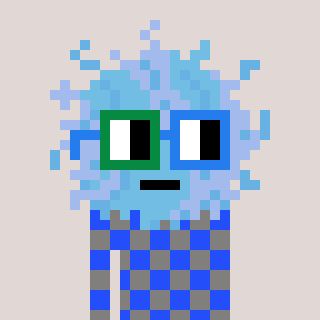
a pixel art character with square green and blue glasses, a lint-shaped head and a bluegrey-colored body on a warm background